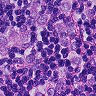
Metastatic tissue present: yes